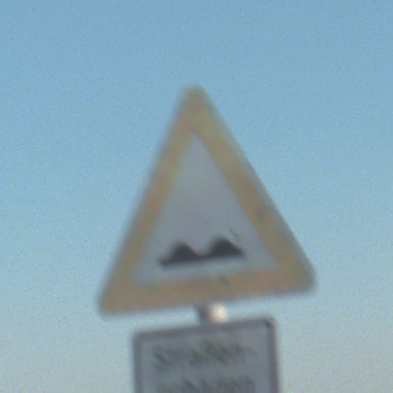
Verkehrszeichen: UnebeneFahrbahn
Zusatzzeichen unten: HinweiseAufGefahrenDurchVerbaleAngabe3
Umgebung: Outdoor, Beach
Tageszeit: SunriseSunset
Wetter: Clear
Licht: Natural
Jahreszeit: NotSpecified
Kontrast: HighContrast